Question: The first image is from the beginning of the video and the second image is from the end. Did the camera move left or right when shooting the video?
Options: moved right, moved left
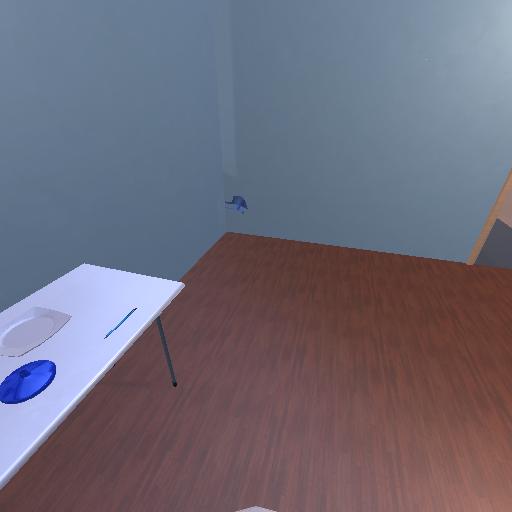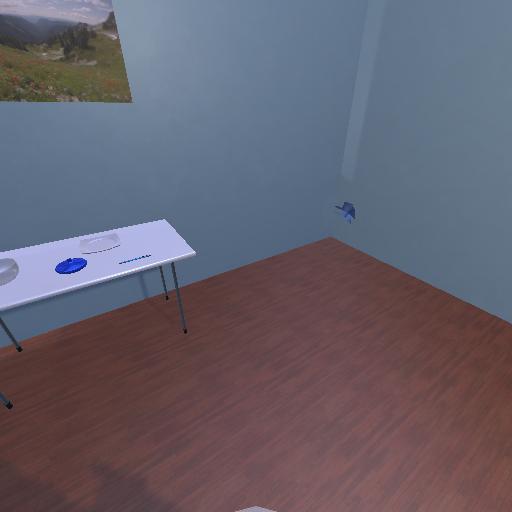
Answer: moved right